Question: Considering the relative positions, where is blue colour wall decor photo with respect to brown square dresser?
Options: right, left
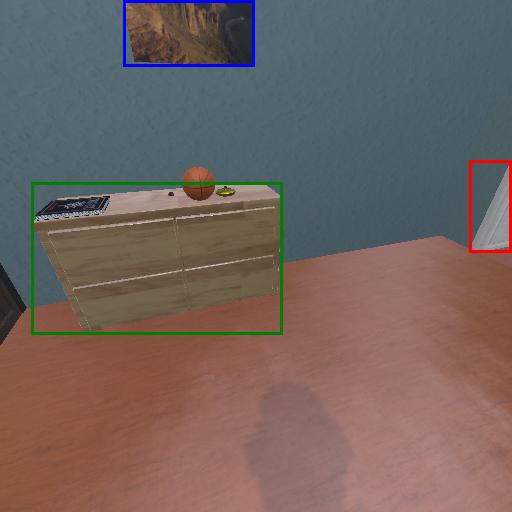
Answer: right